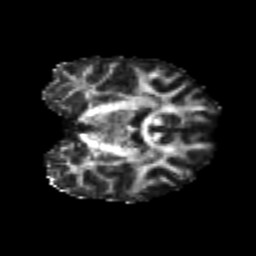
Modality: FA
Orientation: coronal
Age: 20
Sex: male
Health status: healthy
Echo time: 0.074 s